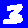
Digit: 3